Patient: sex M, age 60
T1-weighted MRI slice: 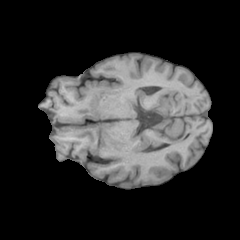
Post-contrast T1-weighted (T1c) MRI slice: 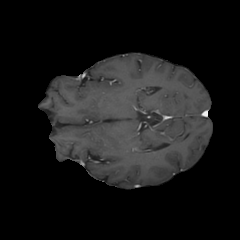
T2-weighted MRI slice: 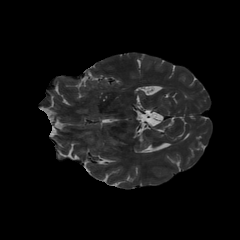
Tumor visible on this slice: no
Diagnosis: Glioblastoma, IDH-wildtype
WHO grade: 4